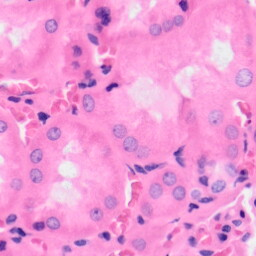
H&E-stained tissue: Kidney